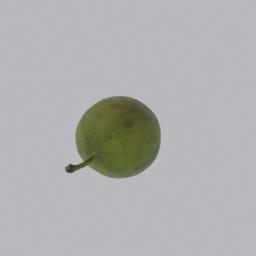
Label: nature